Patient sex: F
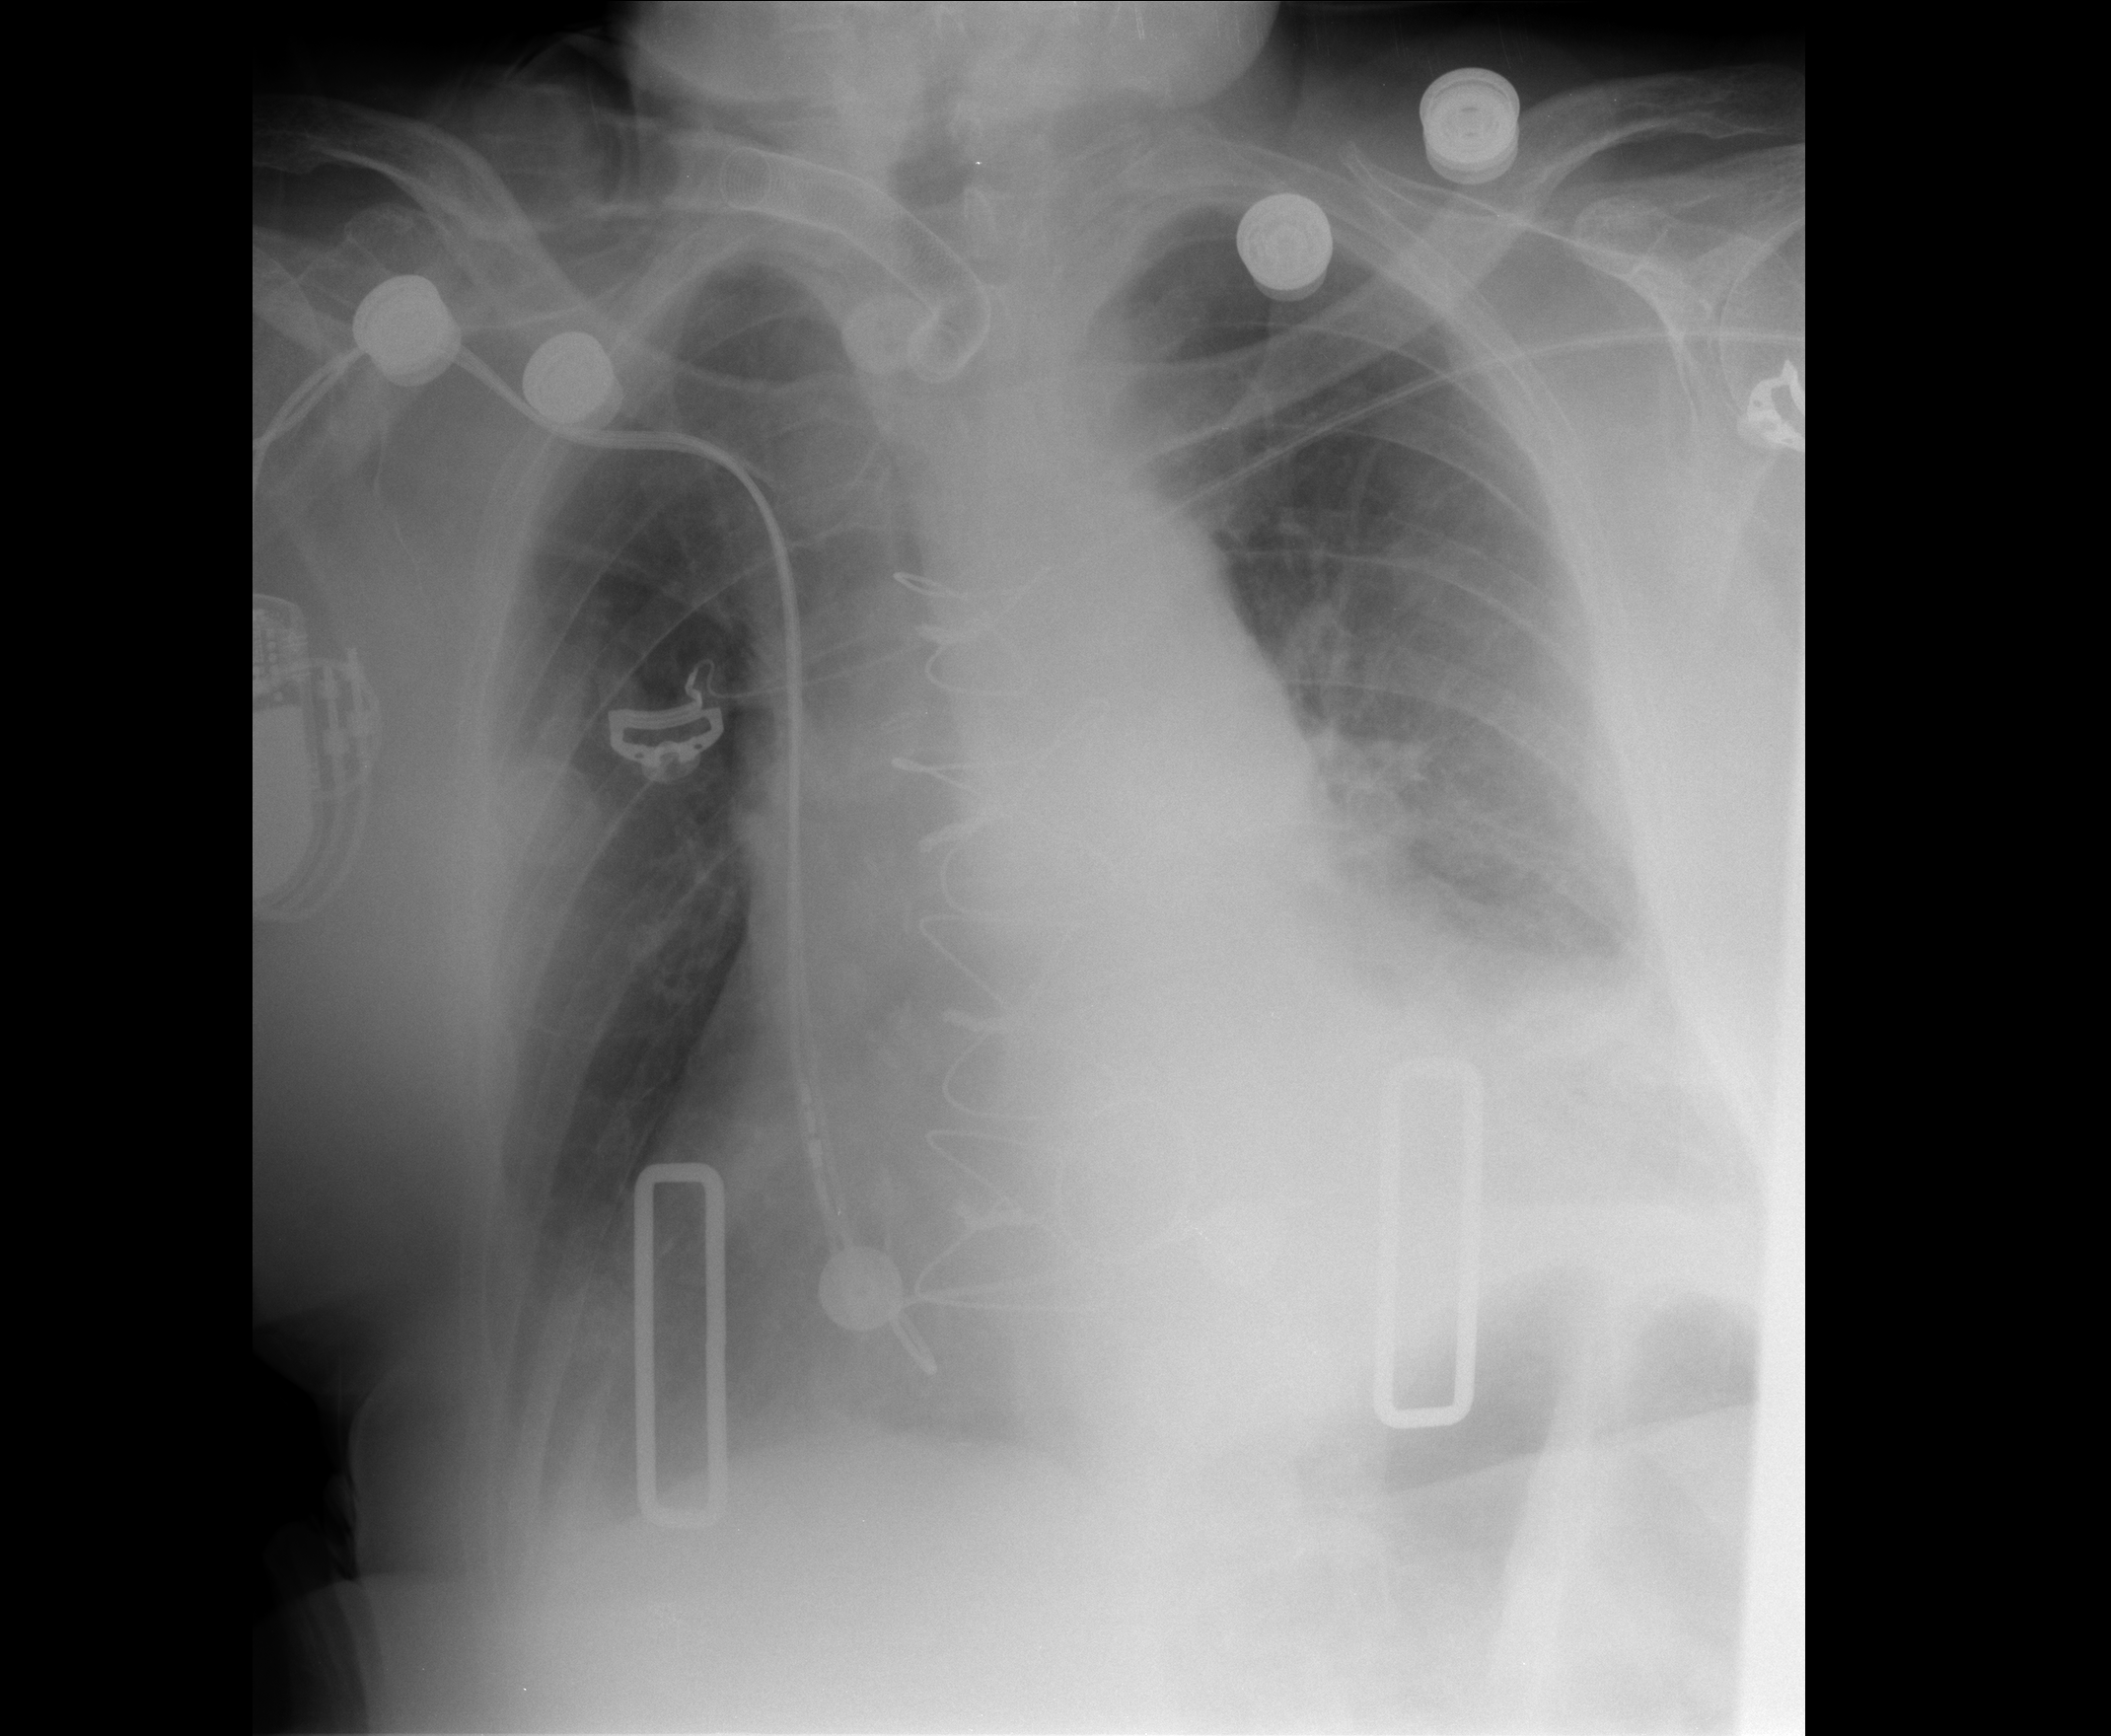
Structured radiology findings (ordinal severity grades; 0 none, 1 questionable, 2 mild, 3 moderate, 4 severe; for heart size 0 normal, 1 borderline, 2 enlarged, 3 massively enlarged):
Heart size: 2
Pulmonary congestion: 2
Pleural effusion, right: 2
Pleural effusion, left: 2
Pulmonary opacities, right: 0
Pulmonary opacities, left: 0
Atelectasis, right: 2
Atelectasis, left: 2